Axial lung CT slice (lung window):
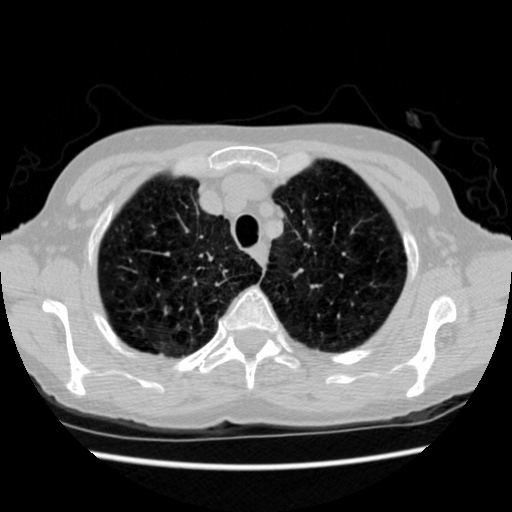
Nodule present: no